Question: In one of my view I am adding shadow to a view. Thing is that the shadow shows white spaces on left & right edges. I want to remove these spaces.
Here is my code:
'''
UIView *myView = [[ISTView alloc] initWithFrame:CGRectMake(0.0, 0.0, 320.0, 35)];
myView.backgroundColor = [UIColor greyColor];
[myView.layer setShadowOffset:CGSizeMake(0.0, 5.0)];
[myView.layer setShadowOpacity:0.8];
[myView.layer setShadowRadius:2.0];
[myView.layer setShadowColor:[UIColor blackColor].CGColor];
[self.view addSubview:myView];
[myView release];
'''
Here is my view's o/p:

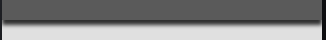
Answer: If you want homogenous shadow without side effects you can draw it in graphics editor, save to png and place UIImageView with stretchable image on your view. And don't forget to set clipToBounds to NO.
'''
UIView *myView = [[ISTView alloc] initWithFrame:CGRectMake(0.0, 0.0, 320.0, 35)];
myView.backgroundColor = [UIColor greyColor];
myView.clipToBounds = NO;
UIImageView *shadowView = [[UIImageView alloc] initWithFrame:CGRectMake(0.0, 35, 320, 10)];
shadowView.image = [UIImage imageWithName:@"my-shadow.png"];
[myView addSubview:shadowView];
[shadowView release];
[self.view addSubview:myView];
[myView release];
'''
It would be cheaper for system to draw cached existing image above view hierarcy than calculate layer's shadow.